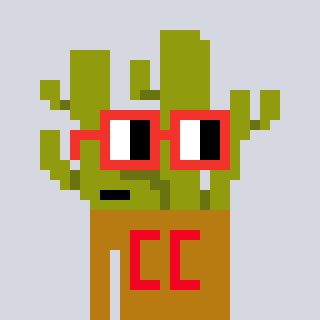
a pixel art character with square red glasses, a cactus-shaped head and a gold-colored body on a cool background